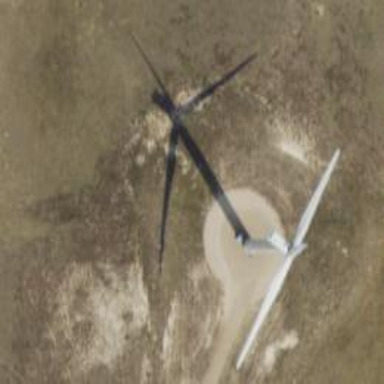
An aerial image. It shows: Wind generator with horizontal axis. The generator is wind turbine.